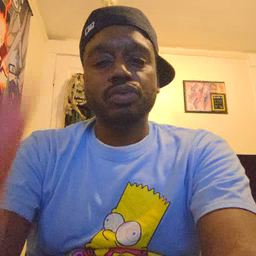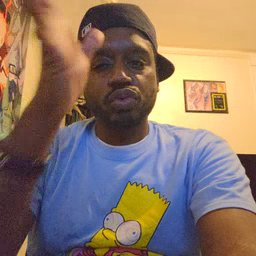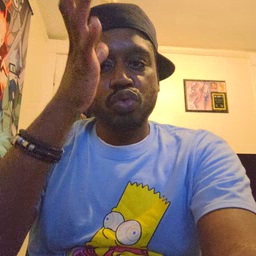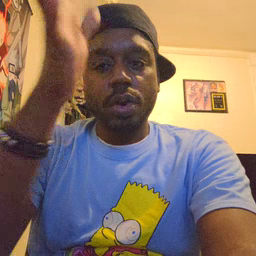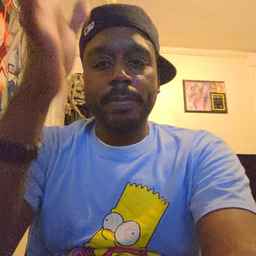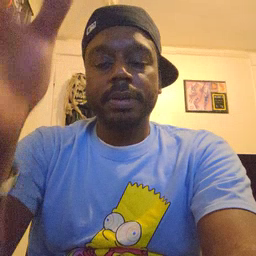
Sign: grandpa